Question: I added uiView above uiTableViewController,
inside of my table I have some data with scroll but I don't want to have scroll for this uiview above my table
does anyone knows what should I do?
Thanks in advance!

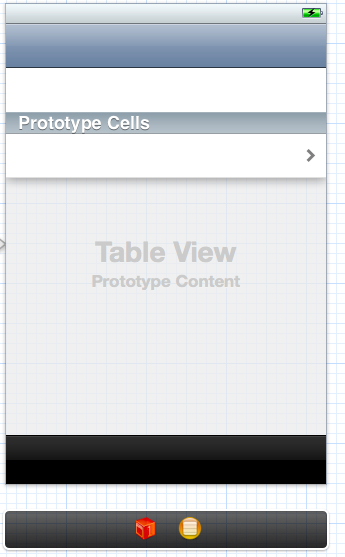
Answer: Don't use a 'UITableViewController'. Use a 'UIViewController' with a 'UITableView' and your additional 'UIView' at the top. A TableView Controller expects its view to be the only one. Using a View Controller with a TableView gives you much more flexibility (A 'UISearchBar' that is always visible is one of them too)